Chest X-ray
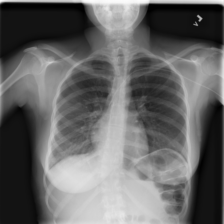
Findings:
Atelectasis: negative
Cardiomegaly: negative
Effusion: negative
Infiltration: positive
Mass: negative
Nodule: negative
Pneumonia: negative
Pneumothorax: negative
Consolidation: negative
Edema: negative
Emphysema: negative
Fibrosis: negative
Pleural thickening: negative
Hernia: negative